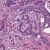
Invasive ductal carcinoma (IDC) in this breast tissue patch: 1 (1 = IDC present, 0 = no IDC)